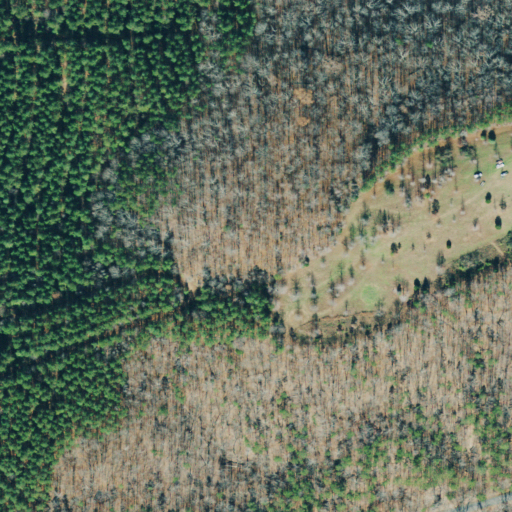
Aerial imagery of mountain in Georgia named Swain Mountain containing deciduous forest, evergreen forest, grassland, open development, shrub, and mixed forest